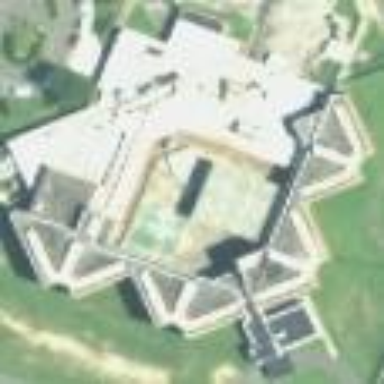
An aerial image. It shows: Prison building.